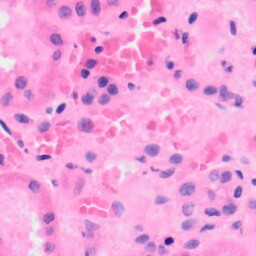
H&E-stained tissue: Kidney